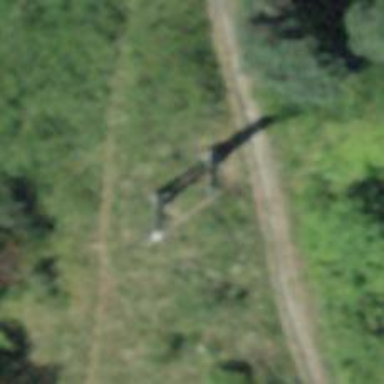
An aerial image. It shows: H-frame designed tower for power lines.